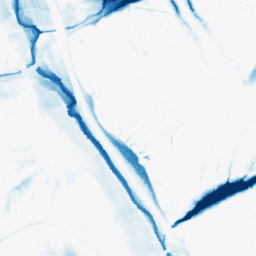
Category: morphological
Decomposition family: morphological_ellipse
Decomposition parameters: operation: closing
width: 30
height: 50
Upsampling method: regularized
Upsampling parameters: scale: 4
lambda_reg: 0.001
Upsampling scale: 4